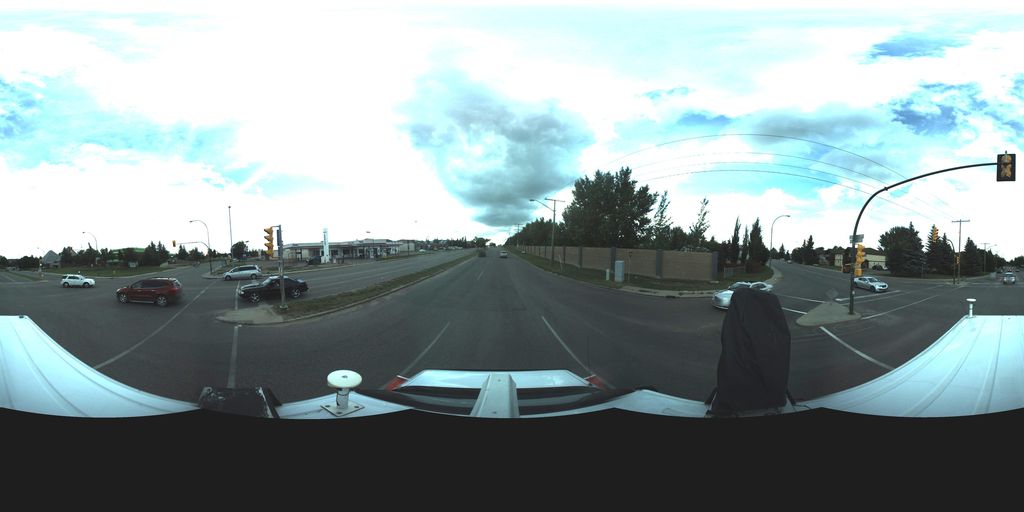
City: saskatoon